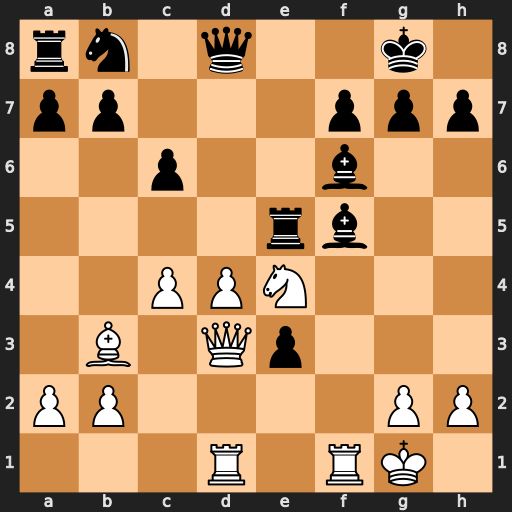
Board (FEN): rn1q2k1/pp3ppp/2p2b2/4rb2/2PPN3/1B1Qp3/PP4PP/3R1RK1
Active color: w
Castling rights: -
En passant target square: -
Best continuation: dxe5 Qxd3 Rxd3